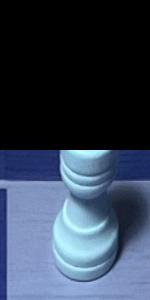
Label: Rook_White